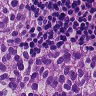
Metastatic tissue present: yes